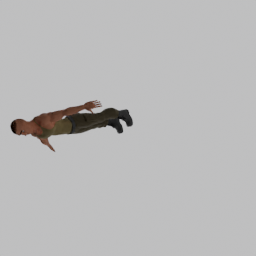
Label: people